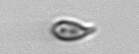
Label: Cryptophyta